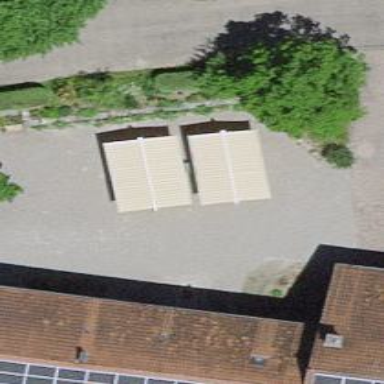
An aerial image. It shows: Farm shop.